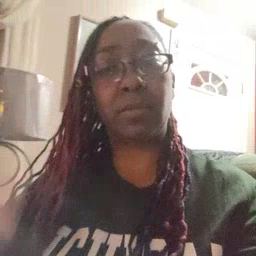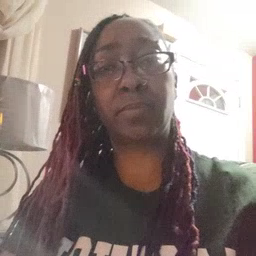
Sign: sun